Question: I have to edit a stored procedure who has to return the sums of three columns having nullable values. If there is a 'null' value, I need to cast it to '0'
Here is a screenshot of data :

And here is the originial request using the first column only :
'''
SELECT SUM(reglProj.Montant) /* SUM of 'Montant', 'FraisMagasing', 'FraisVendeur' instead */ AS SommeReglement
FROM Projet.LigneEcheancierProjet ligne
INNER JOIN Projet.ReglementProjetEcheance reglProj ON reglProj.LigneEcheancierProjetId = ligne.LigneEcheancierProjetId
....
'''
Do you have some best practices using the 'sum' and 'case' conditions in T-SQL ?
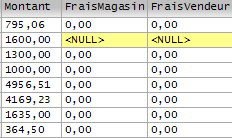
Answer: '''
--ANSI standard
SELECT SUM(COALESCE(col1,0)) + SUM(COALESCE(col2,0)) + SUM(COALESCE(col3,0))
--SQL Server Style
SELECT SUM(ISNULL(col1,0)) + SUM(ISNULL(col2,0)) + SUM(ISNULL(col3,0))
--The one wthout functions. It will work the same as previous OR FASTER.
SELECT SUM(CASE WHEN col1 IS NULL THEN 0 ELSE col1 END) + SUM(CASE WHEN col2 IS NULL THEN 0 ELSE col2 END) + SUM(CASE WHEN col3 IS NULL THEN 0 ELSE col3 END)
'''
Choose one for yourself.
OR you might need following (if you want to add sums by row):
'''
--ANSI standard
SELECT SUM(COALESCE(col1,0) +COALESCE(col2,0) + COALESCE(col3,0))
--SQL Server Style
SELECT SUM(ISNULL(col1,0)+ ISNULL(col2,0) + ISNULL(col3,0))
--The one wthout functions. It will work the same as previous OR FASTER.
SELECT SUM(CASE WHEN col1 IS NULL THEN 0 ELSE col1 END + CASE WHEN col2 IS NULL THEN 0 ELSE col2 END + CASE WHEN col3 IS NULL THEN 0 ELSE col3 END)
'''